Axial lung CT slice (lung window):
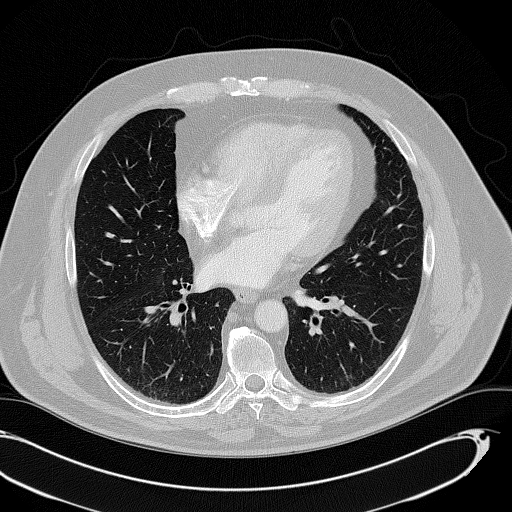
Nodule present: no